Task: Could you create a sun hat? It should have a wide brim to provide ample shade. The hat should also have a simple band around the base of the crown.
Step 95:
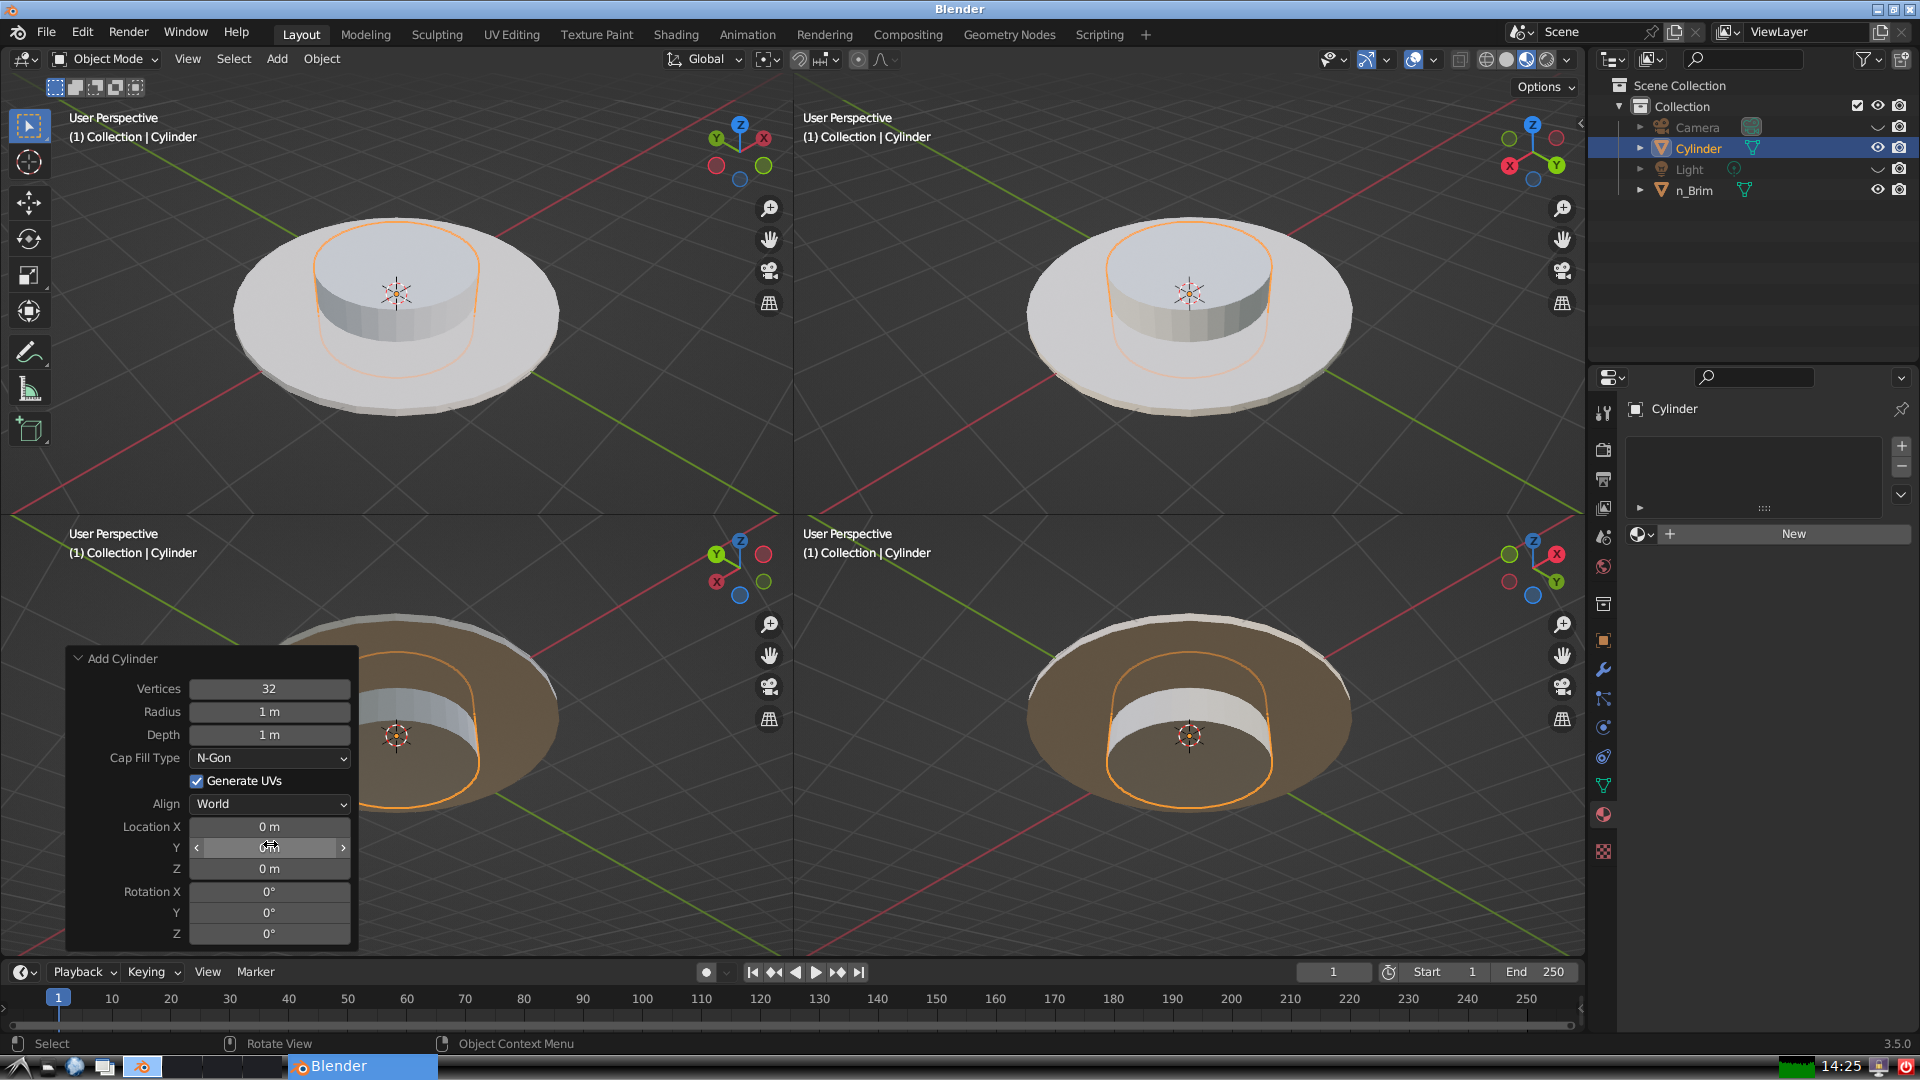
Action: {"mouse_move": [270, 868]}